Question: What is the result of this measurement?
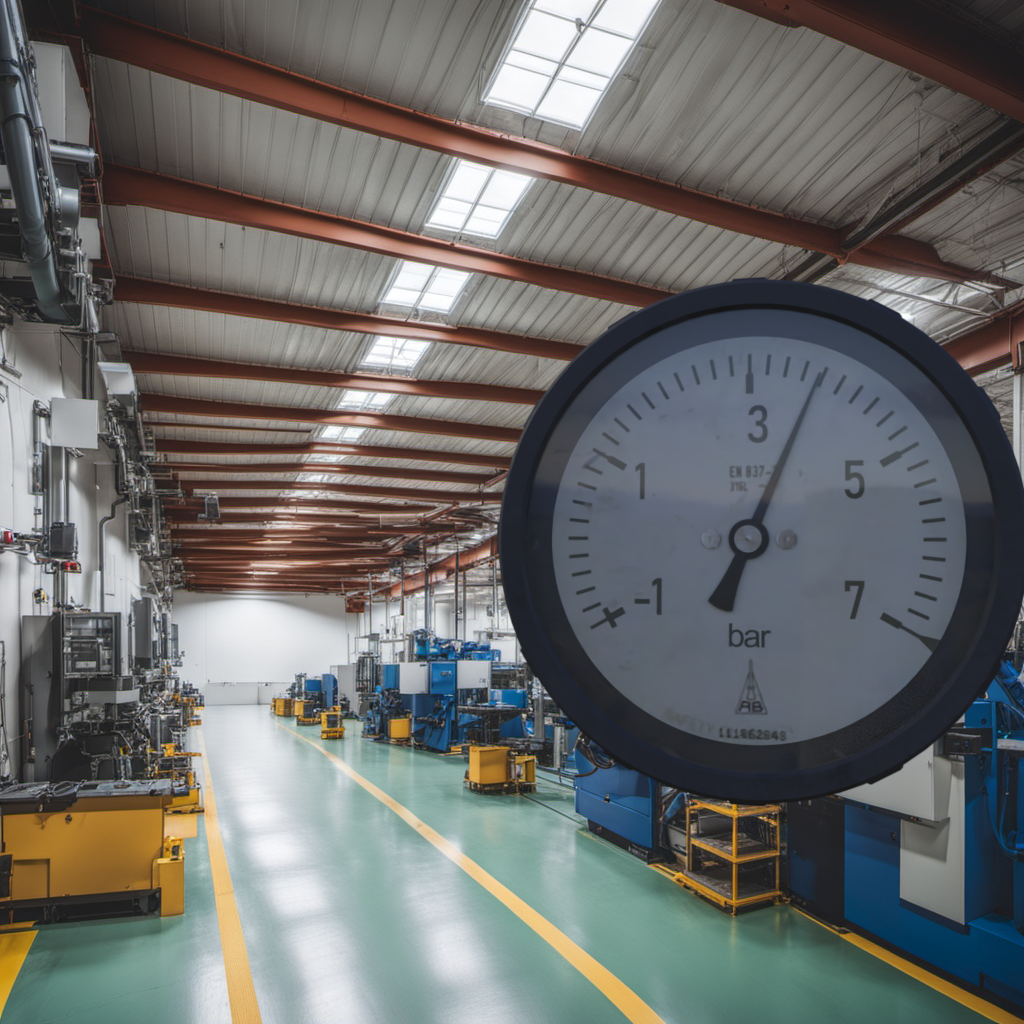
Answer: The result is 3.75
Question: What is the reading range of this measurement?
Answer: The range is from -1 to 7
Question: What is the minimum and maximum value of this measurement?
Answer: The minimum value is -1 and the maximum value is 7